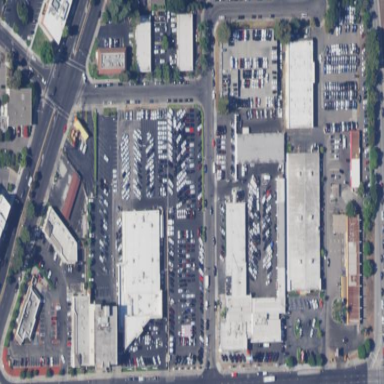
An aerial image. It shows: Commercial area.